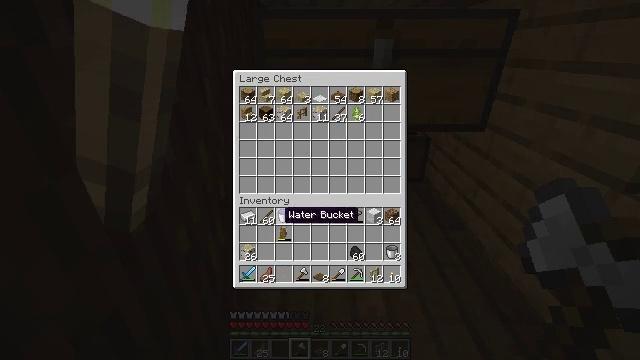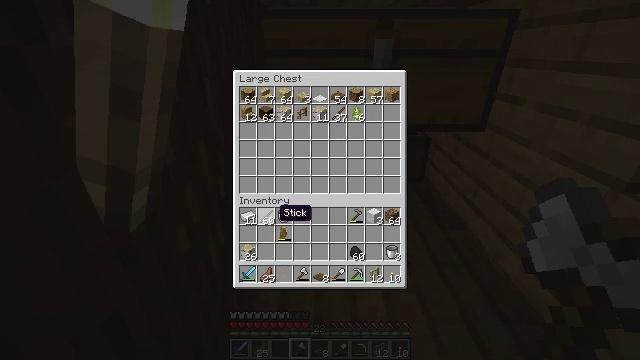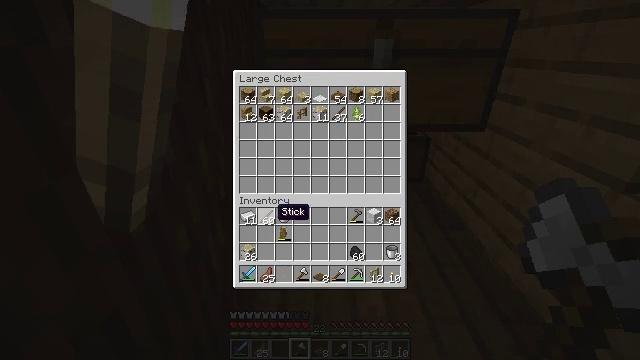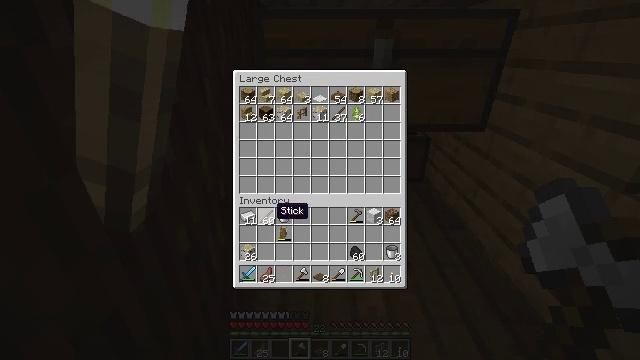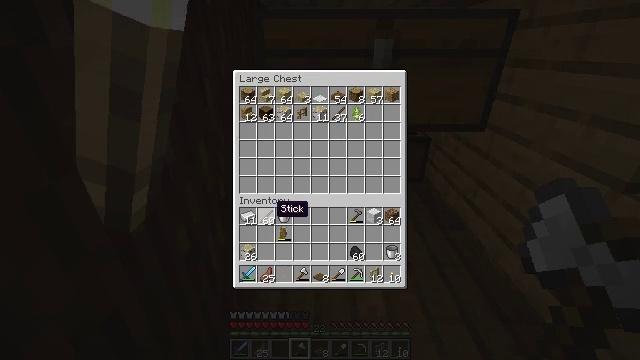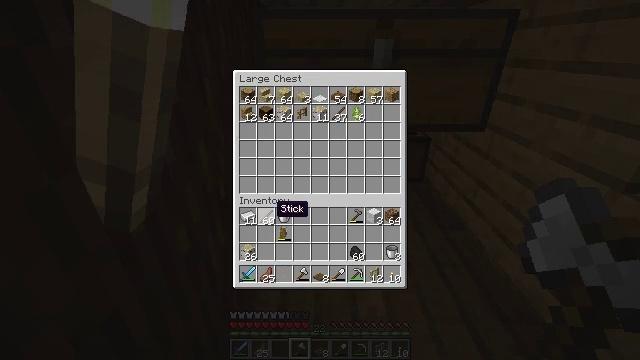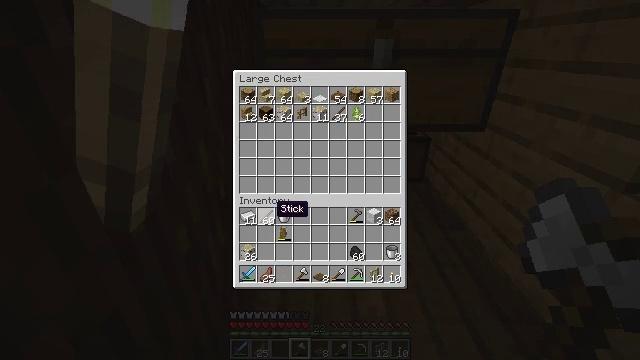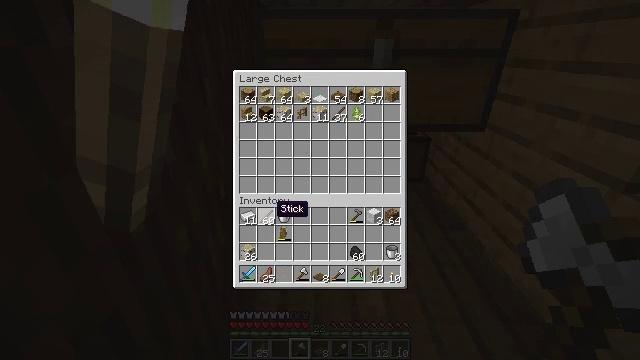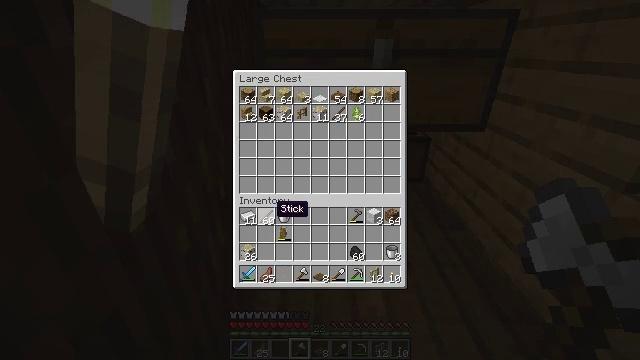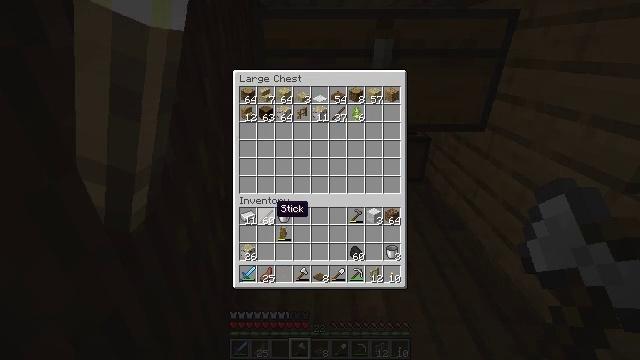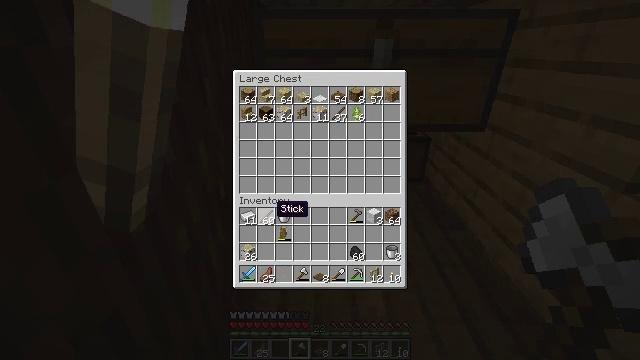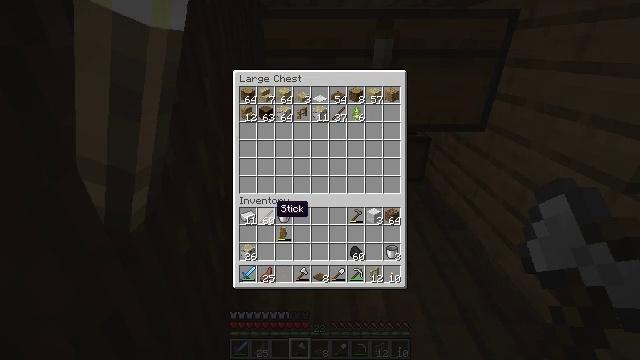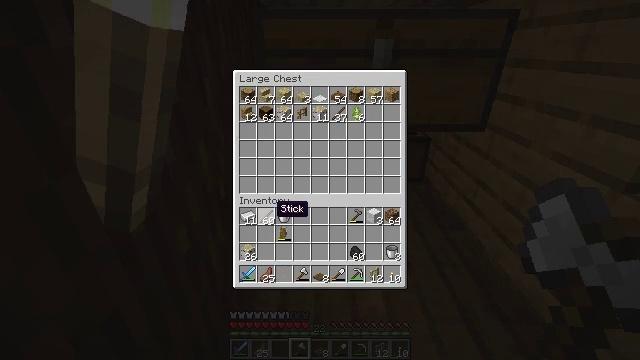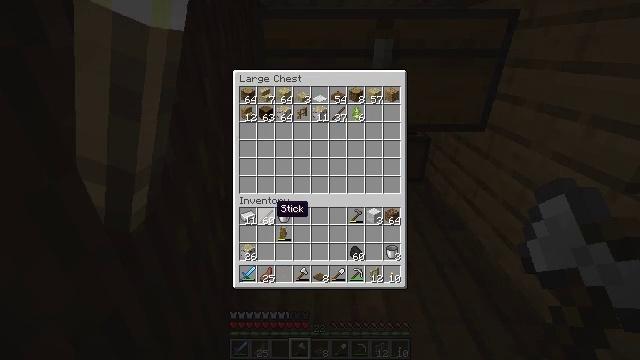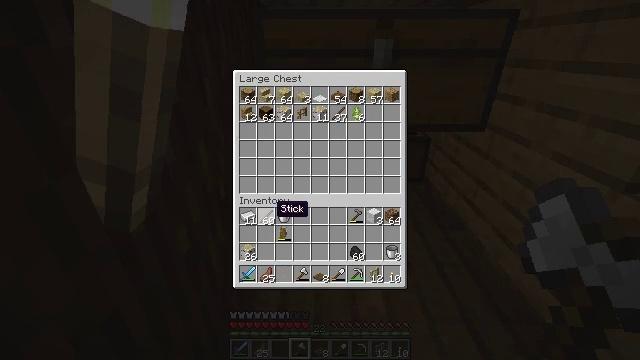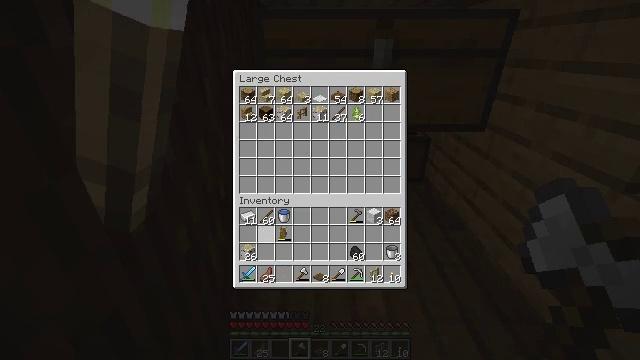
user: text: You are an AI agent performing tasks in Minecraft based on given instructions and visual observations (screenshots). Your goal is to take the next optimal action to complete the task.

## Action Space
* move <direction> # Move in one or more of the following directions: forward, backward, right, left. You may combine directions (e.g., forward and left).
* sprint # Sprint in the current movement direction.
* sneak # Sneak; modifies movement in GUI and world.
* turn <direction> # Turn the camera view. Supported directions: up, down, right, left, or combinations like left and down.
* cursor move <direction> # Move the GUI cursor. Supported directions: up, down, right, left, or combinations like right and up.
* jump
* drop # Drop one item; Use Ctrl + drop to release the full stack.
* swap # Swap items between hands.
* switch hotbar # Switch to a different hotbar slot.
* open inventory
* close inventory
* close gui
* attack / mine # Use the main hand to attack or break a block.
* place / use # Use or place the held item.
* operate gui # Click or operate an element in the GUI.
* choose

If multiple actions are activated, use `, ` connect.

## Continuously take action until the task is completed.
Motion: motion action
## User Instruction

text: Collect the nether wart block for decoration.
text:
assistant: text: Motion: no_op
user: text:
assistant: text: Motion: no_op
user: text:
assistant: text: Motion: no_op
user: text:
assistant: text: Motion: sneak
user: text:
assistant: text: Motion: sneak
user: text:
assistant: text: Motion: sneak
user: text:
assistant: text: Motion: sneak
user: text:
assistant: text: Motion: sneak
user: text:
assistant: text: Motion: sneak
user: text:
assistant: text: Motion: sneak
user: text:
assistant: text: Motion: no_op
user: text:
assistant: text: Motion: no_op
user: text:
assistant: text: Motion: no_op
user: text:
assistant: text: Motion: no_op
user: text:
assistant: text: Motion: cursor move down
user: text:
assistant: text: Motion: sneak, cursor move down
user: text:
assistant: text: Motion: sneak
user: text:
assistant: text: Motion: sneak
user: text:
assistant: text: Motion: sneak
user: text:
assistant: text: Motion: sneak
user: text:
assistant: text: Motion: sneak
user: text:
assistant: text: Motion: sneak
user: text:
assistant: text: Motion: sneak
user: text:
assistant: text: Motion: sneak, cursor move right
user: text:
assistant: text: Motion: sneak
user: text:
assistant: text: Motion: sneak
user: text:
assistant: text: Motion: sneak
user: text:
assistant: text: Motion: sneak
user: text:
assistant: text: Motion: sneak
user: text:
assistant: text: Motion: sneak, cursor move right